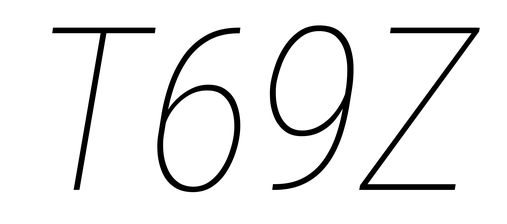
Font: Roboto-Italic_Condensed_Thin_Italic